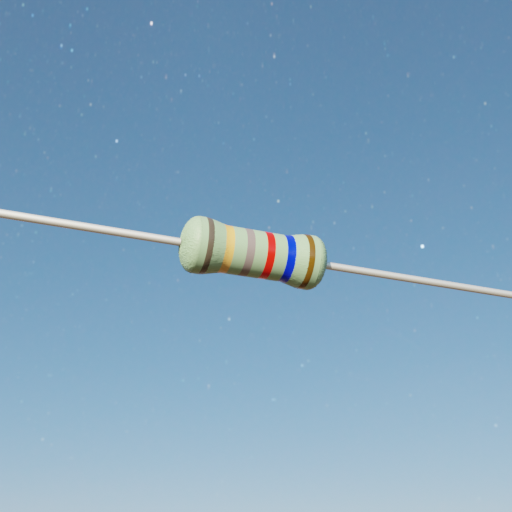
Resistor colour bands (in order): brown, gold, gray, red, blue, brown